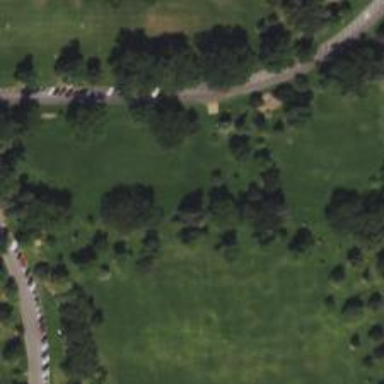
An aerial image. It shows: Lovely park for leisure and relaxation.